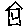
Label: house